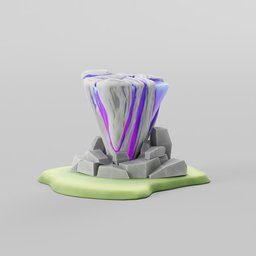
Label: nature